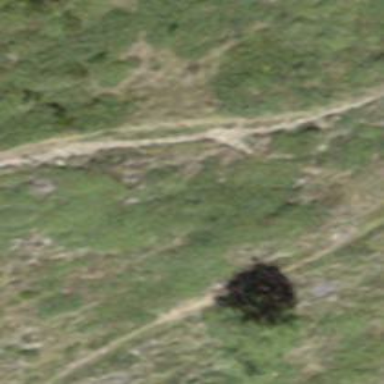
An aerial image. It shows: Path.